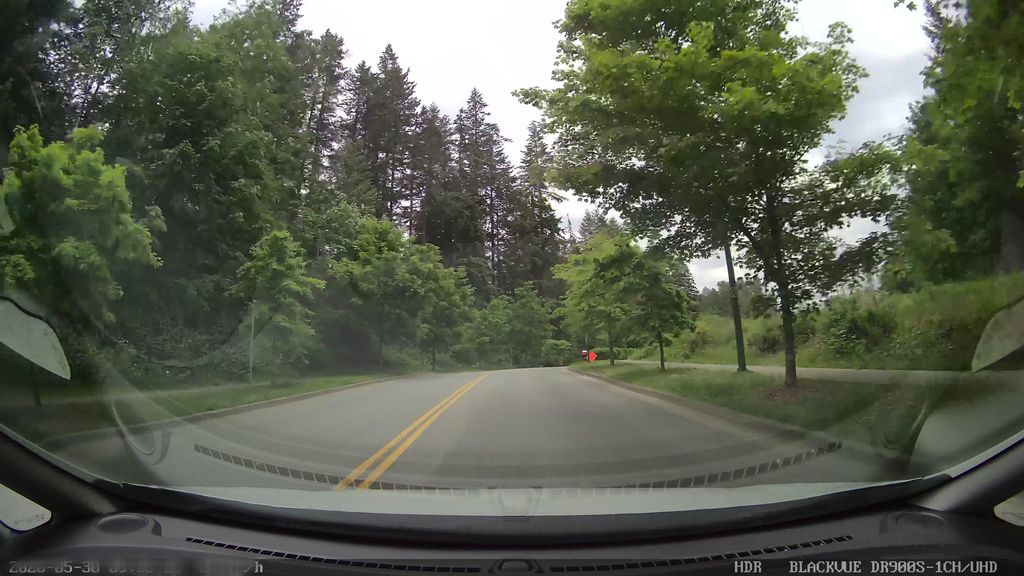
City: vancouver